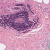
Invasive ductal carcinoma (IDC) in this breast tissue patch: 0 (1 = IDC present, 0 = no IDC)